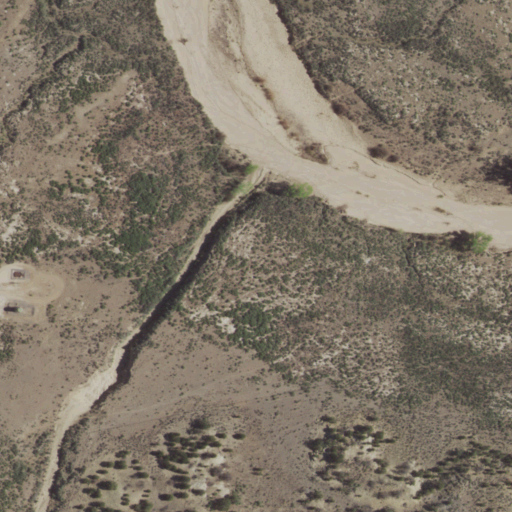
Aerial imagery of valley in New Mexico named Adolfo Canyon containing shrub and open development